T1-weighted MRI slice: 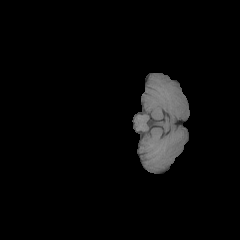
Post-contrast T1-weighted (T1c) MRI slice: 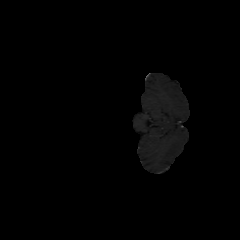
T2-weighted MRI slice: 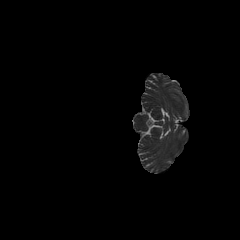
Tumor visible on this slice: no